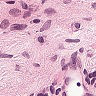
Metastatic tissue present: no